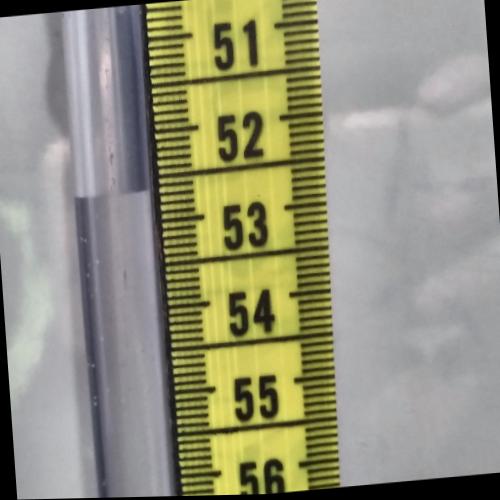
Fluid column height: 52.6 cm